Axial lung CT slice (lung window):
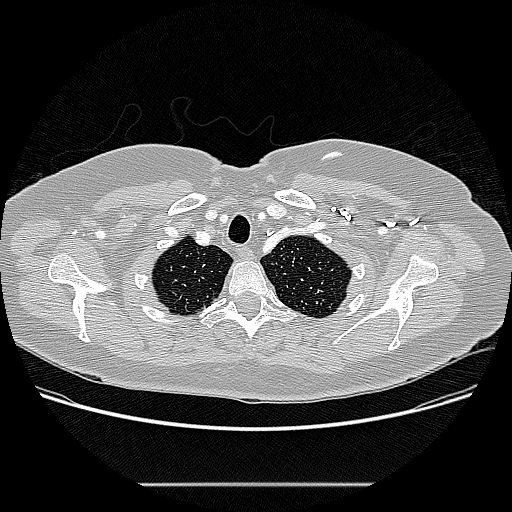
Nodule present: no